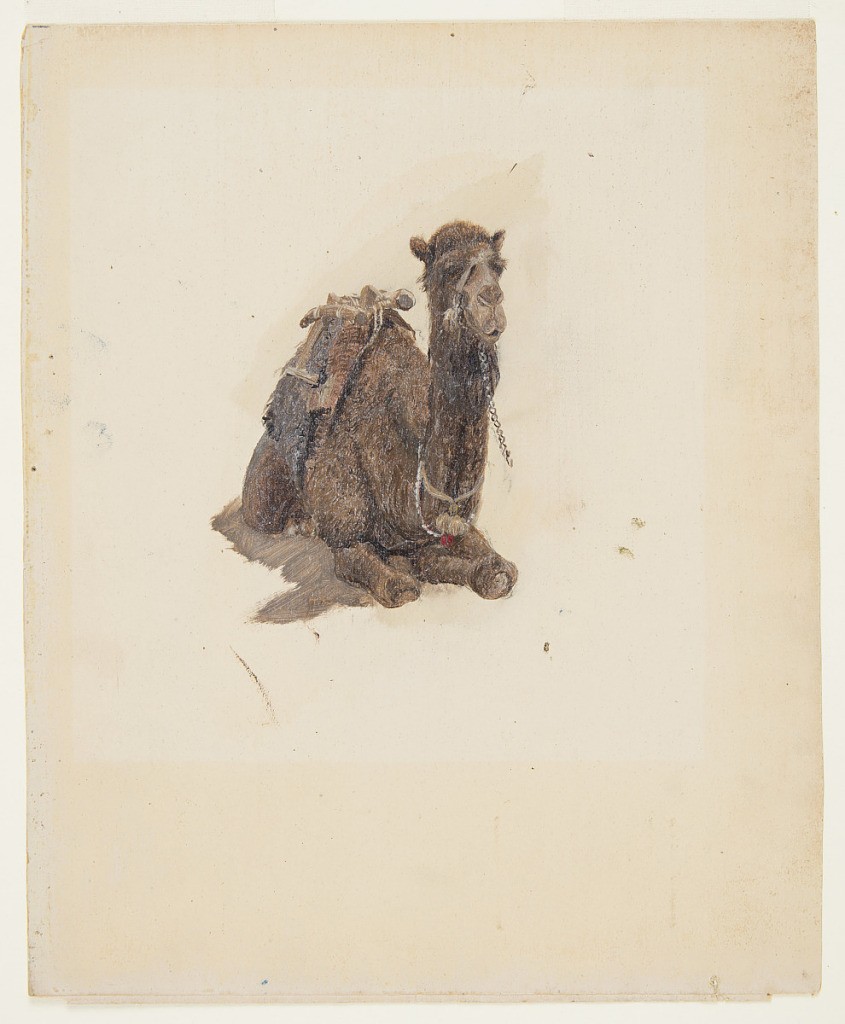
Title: Crouching Camel, Syria or Palestine (Israel)
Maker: Frederic Edwin Church, American, 1826–1900
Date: January - May, 1868
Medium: Oil paint and graphite on paperboard
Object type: Drawing
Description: Oil sketch of a seated camel, shown isolated at center without a background. Saddled and yoked, the animal is viewed obliquely with its shadow partially rendered at left.